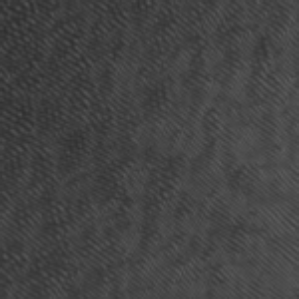
Label: frost